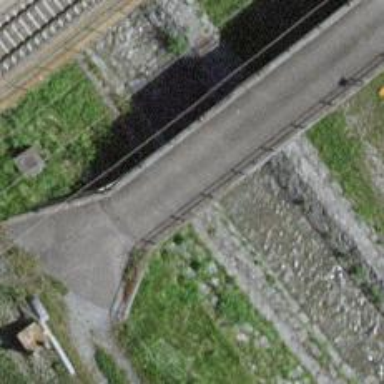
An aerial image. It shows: Bridge crossing over asphalt track with grade 1 track type.